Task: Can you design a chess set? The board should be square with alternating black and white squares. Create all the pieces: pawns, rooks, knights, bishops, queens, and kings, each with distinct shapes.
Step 497:
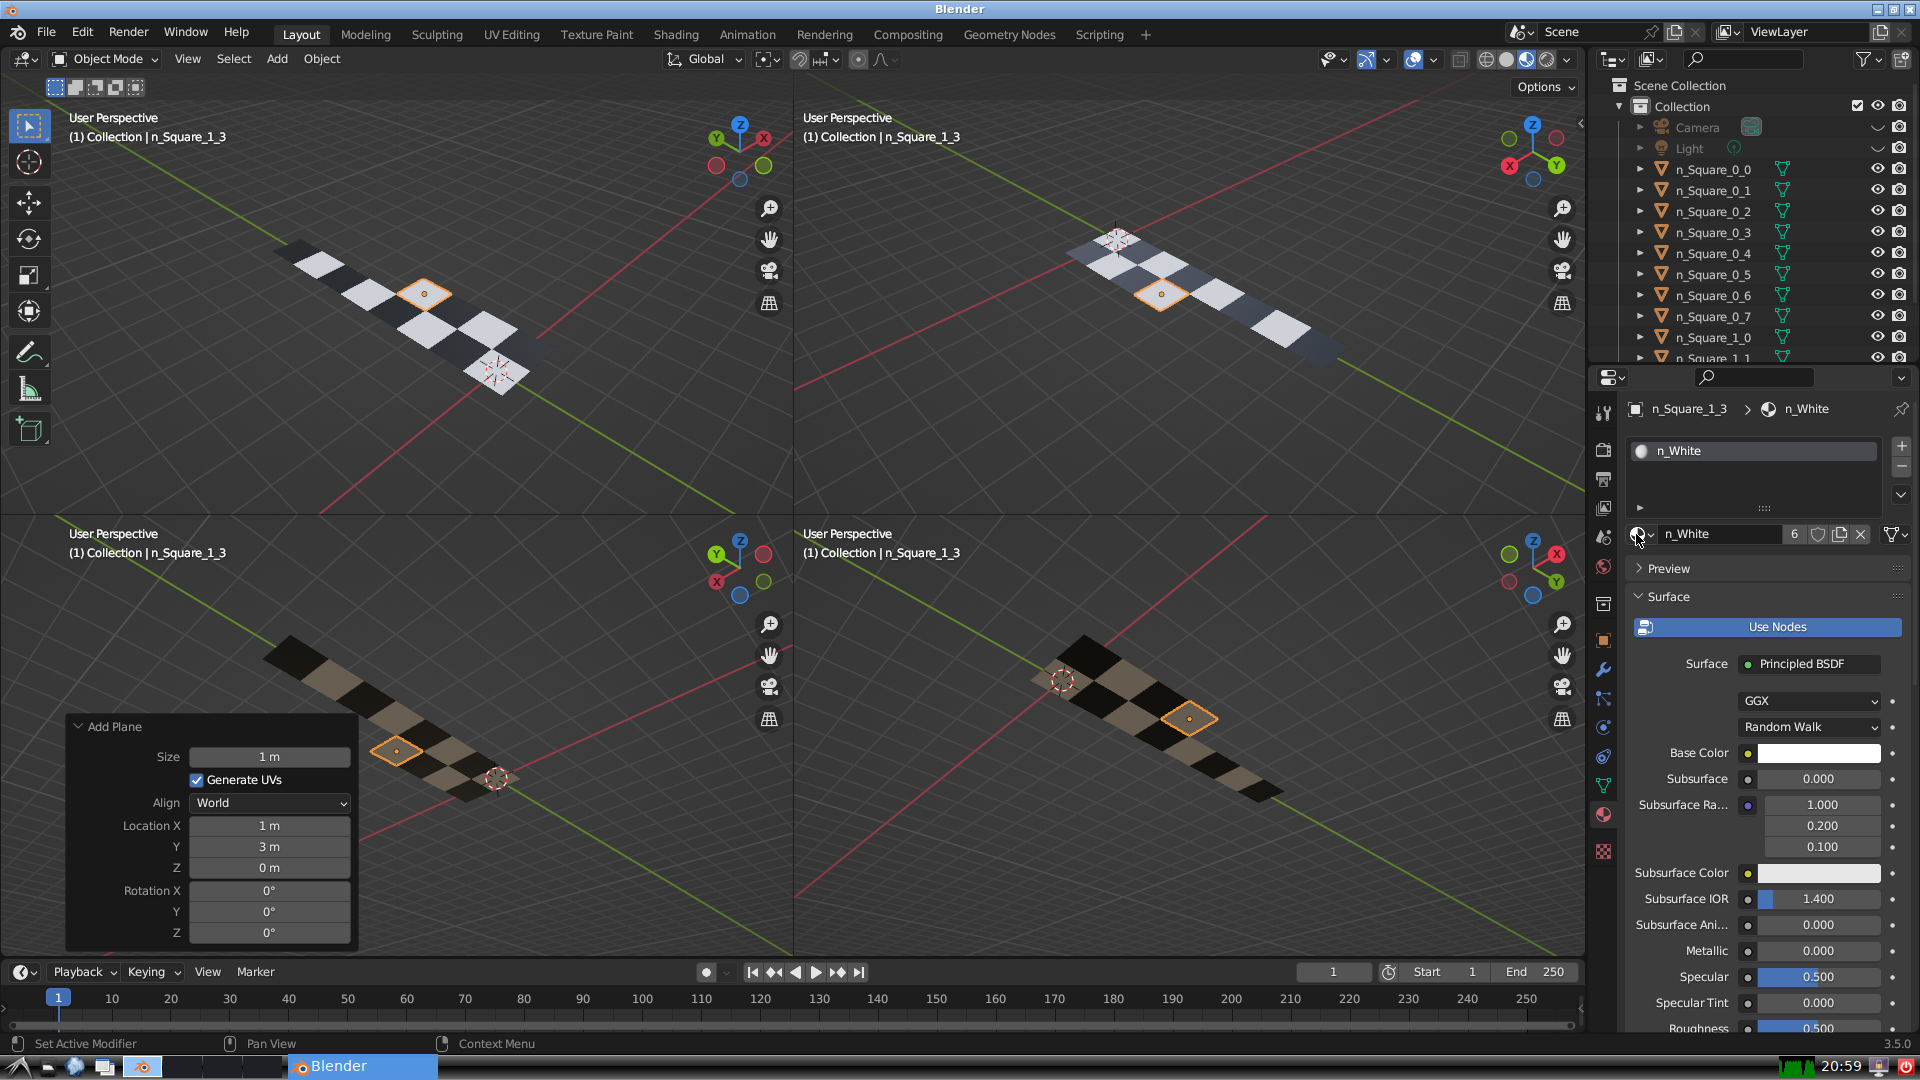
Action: {"mouse_move": [278, 58]}